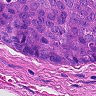
Metastatic tissue present: yes